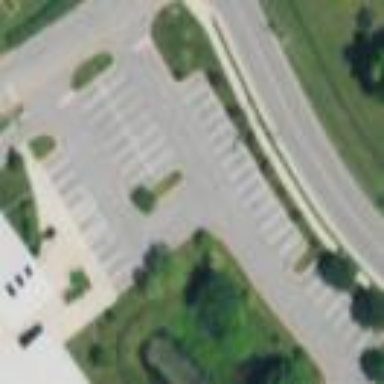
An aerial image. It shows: Parking area.